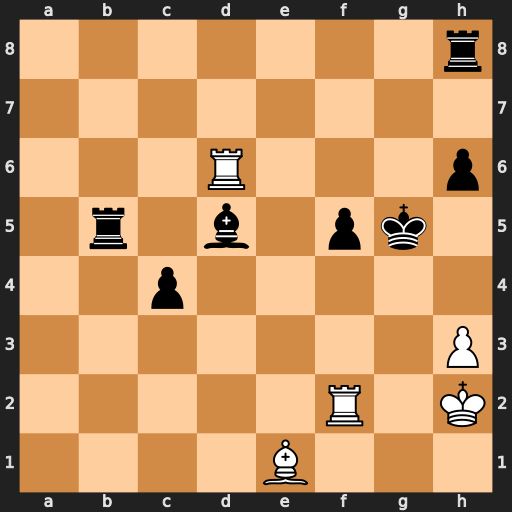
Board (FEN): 7r/8/3R3p/1r1b1pk1/2p5/7P/5R1K/4B3
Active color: w
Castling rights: -
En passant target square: -
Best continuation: Bd2+ f4 Rxf4